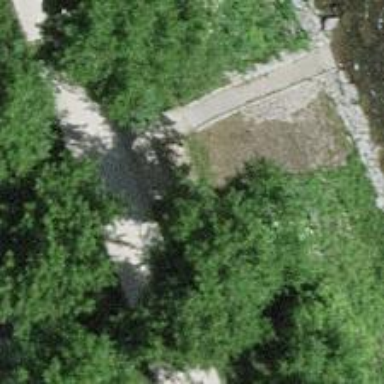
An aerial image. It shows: Brown bench in the vicinity.